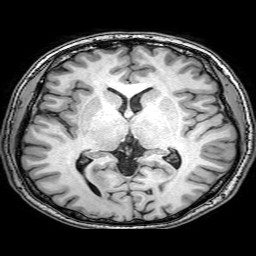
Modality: T1w
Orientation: coronal
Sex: male
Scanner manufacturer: philips
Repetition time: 0.00808 s
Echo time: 0.0037 s